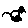
Label: cat